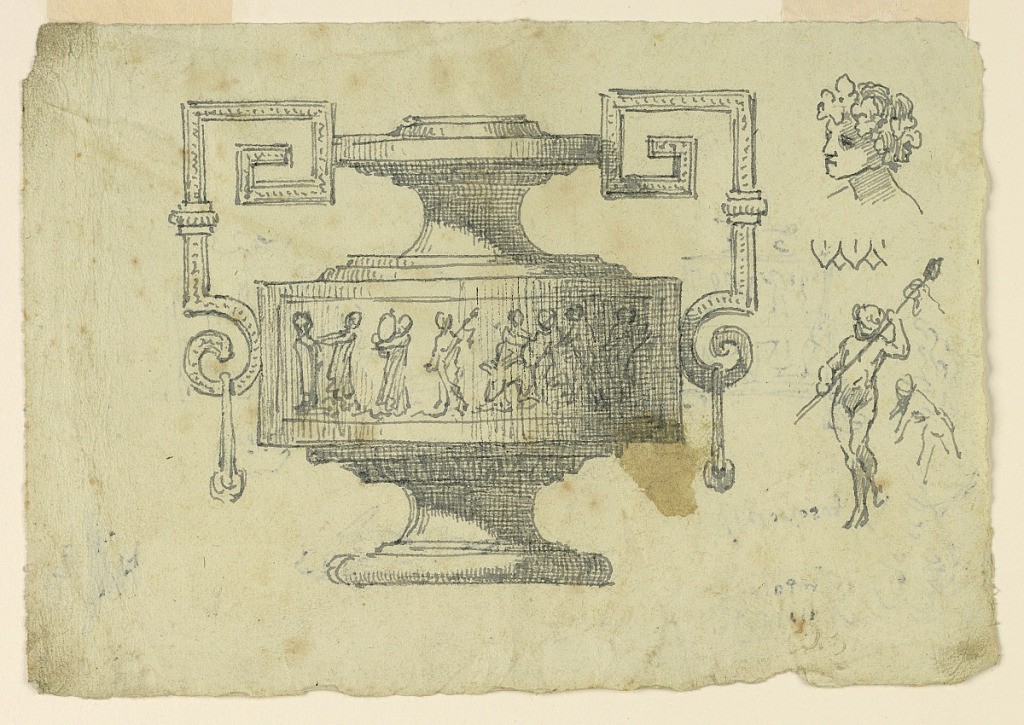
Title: Design for a Vase and Figure Sketches
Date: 1600–1650
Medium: Graphite, pen and black ink, brush and wash on paper
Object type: Drawing
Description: At left, a vase with Greek Key handles with drop rings. Body decorated with a frieze of figures. At right, two figural sketches and a left facing bust.